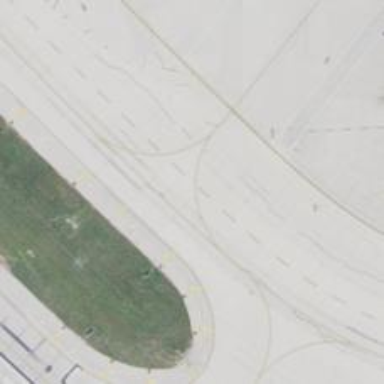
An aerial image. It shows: View of taxiway at the airport.